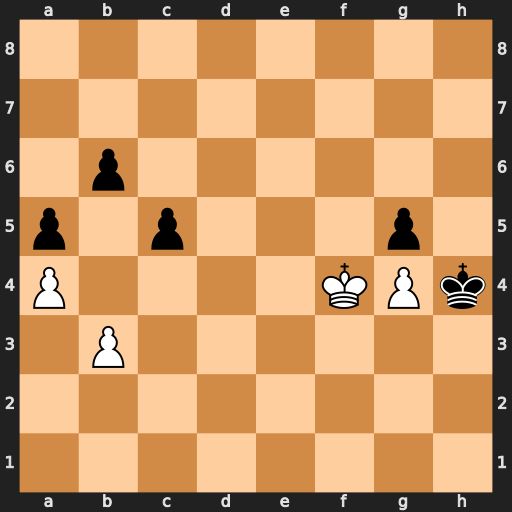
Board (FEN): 8/8/1p6/p1p3p1/P4KPk/1P6/8/8
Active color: w
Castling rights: -
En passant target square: -
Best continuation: Kf5 Kh3 Kxg5 b5 axb5 c4 bxc4